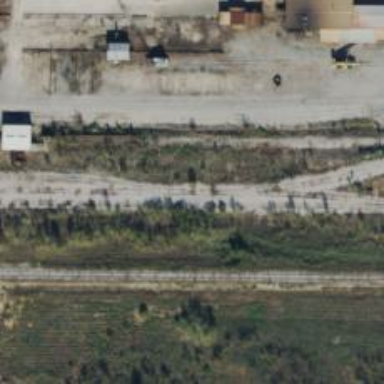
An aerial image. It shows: Rail spur service.